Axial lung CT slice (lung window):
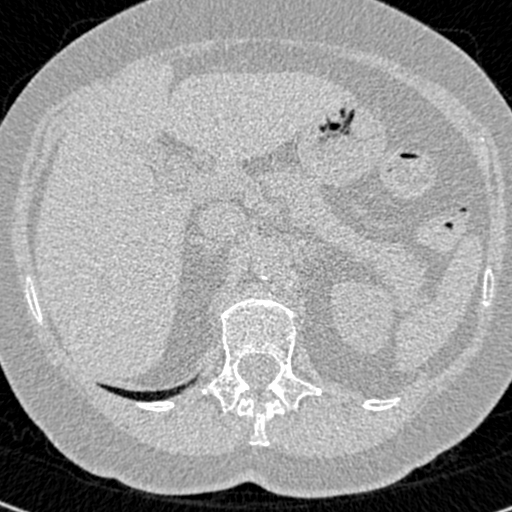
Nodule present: no